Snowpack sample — Buffalo Mountain, Silverthorne, Colorado, USA (2/22/26, 2:02 PM MST)
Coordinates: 39.622, -106.113
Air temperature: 33 °F
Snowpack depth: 63 cm
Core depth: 10 cm
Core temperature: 30.2 °F
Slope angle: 11°, slope face: 116°
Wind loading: low
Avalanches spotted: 0
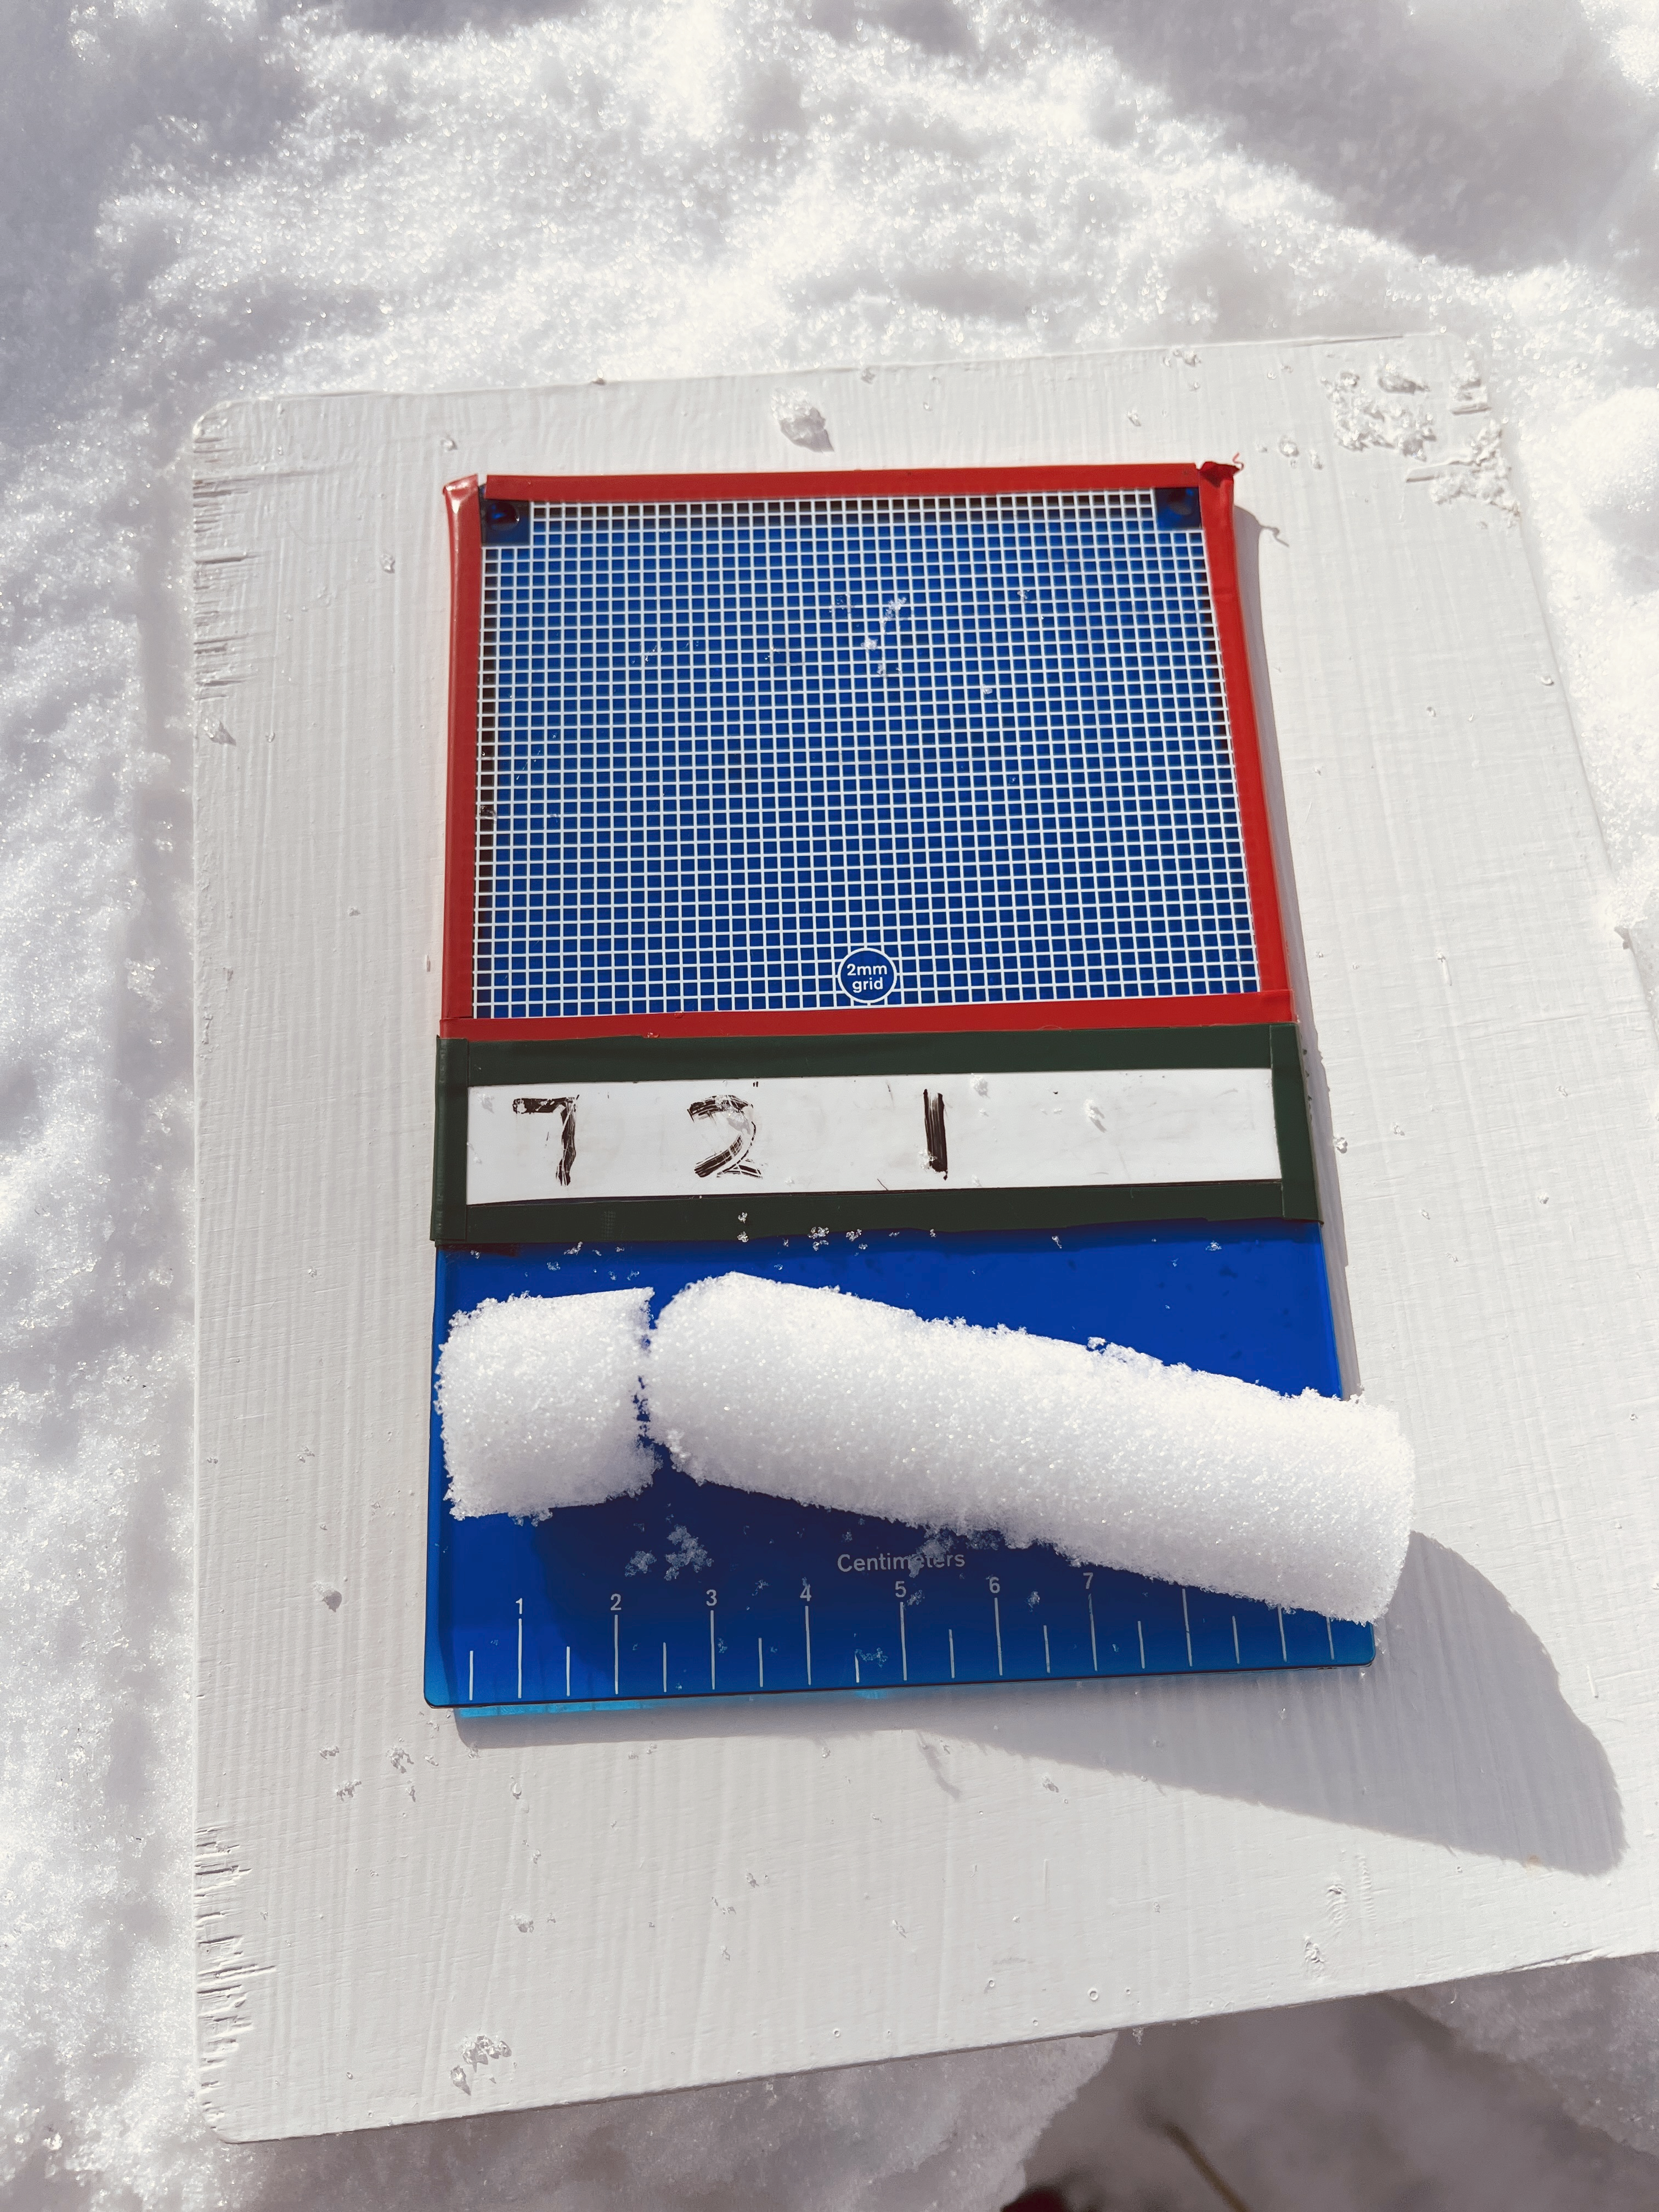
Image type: crystal_card
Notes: In a firebreak similar to site 1, minimal wind loading with no spotted avalanches (not many faces in view though)